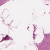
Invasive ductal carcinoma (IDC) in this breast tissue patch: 0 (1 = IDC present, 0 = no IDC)